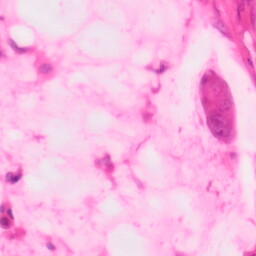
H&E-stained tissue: Colon